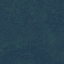
Land use / land cover: Forest